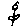
Label: flower